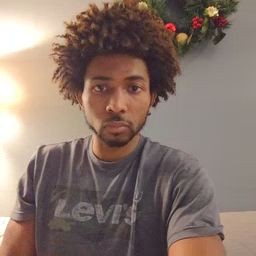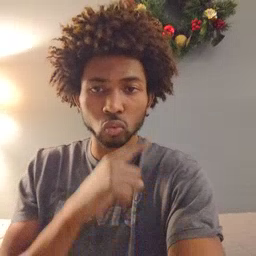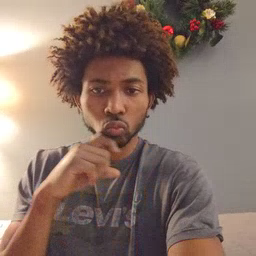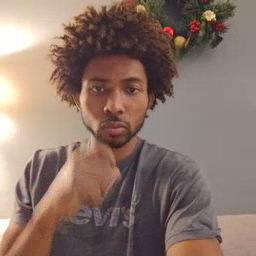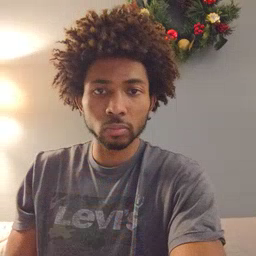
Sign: dry